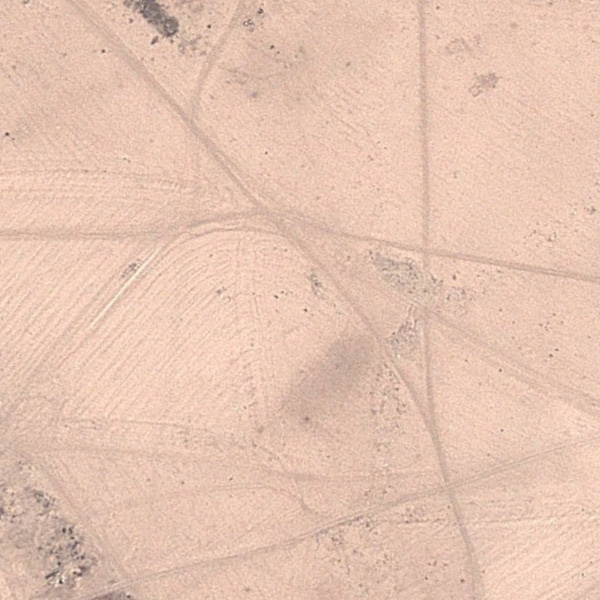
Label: BareLand